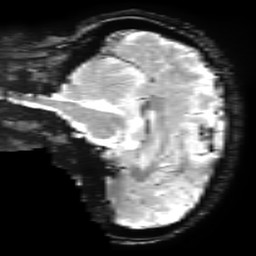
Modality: T2starw
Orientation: sagittal
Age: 25
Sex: female
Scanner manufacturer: ge
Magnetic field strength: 3 T
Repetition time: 0.65 s
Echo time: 0.02 s